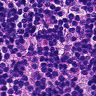
Metastatic tissue present: no